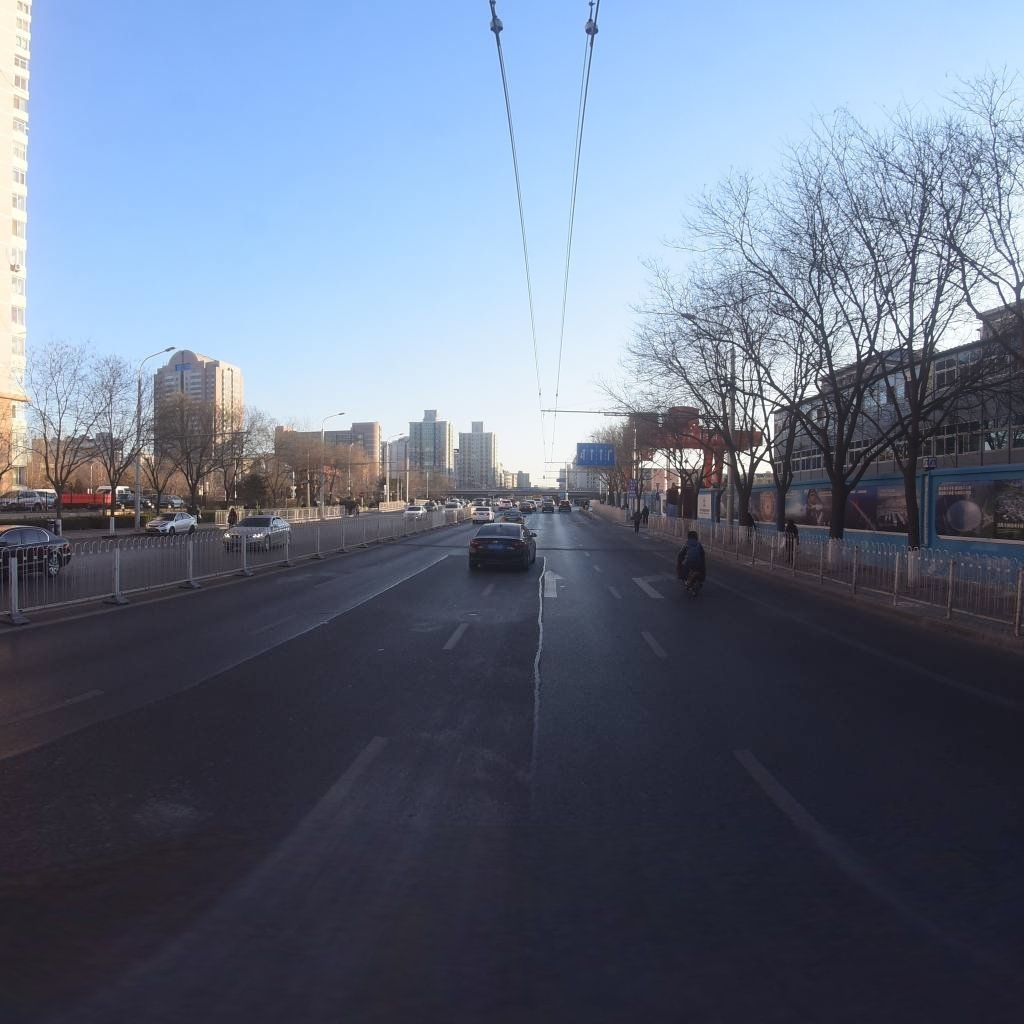
Region: Xicheng
Road damage annotations: longitudinal patch, longitudinal patch